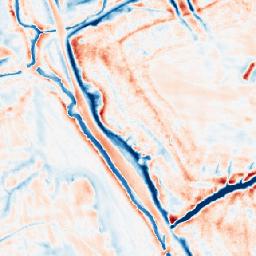
Category: edge_preserving
Decomposition family: bilateral
Decomposition parameters: d: 21
sigma_color: 50
sigma_space: 150
Upsampling method: area
Upsampling parameters: scale: 4
Upsampling scale: 4